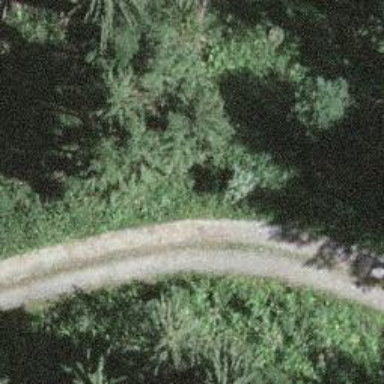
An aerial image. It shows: Track road with grade3 tracktype.